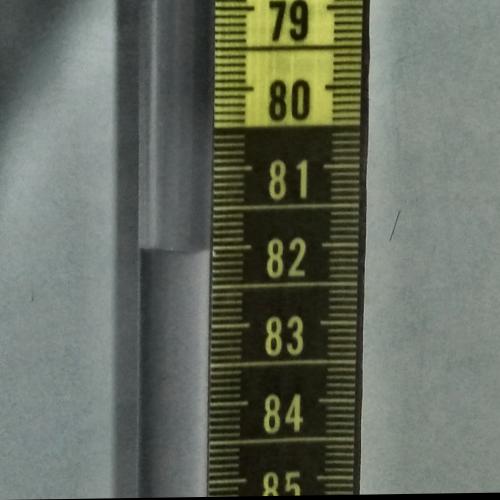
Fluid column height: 82.0 cm